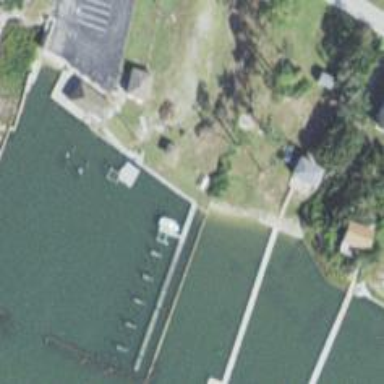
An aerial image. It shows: Pier with mooring facilities.